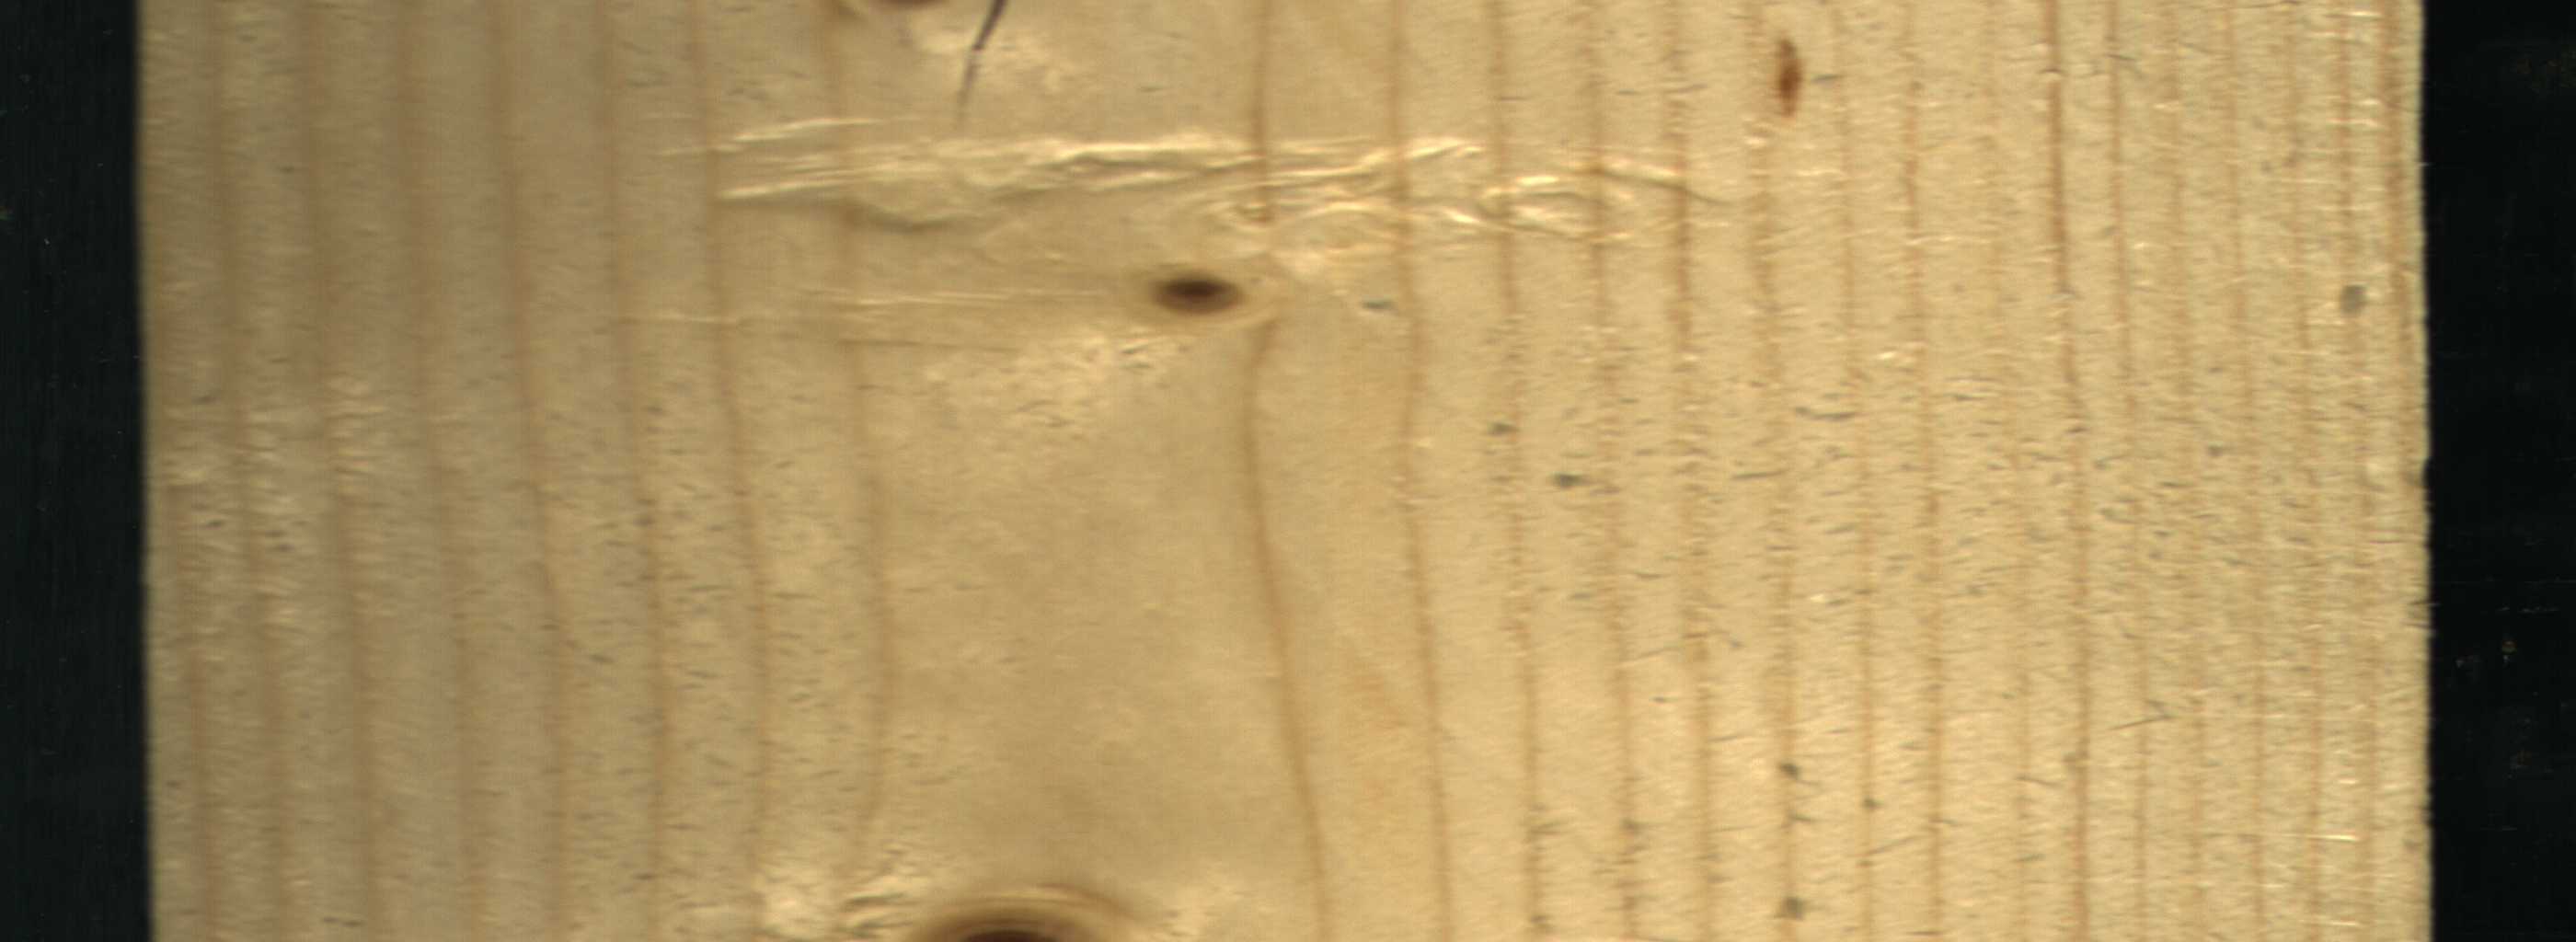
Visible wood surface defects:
resin
Crack
Live_Knot
Live_Knot